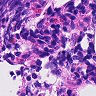
Metastatic tissue present: no